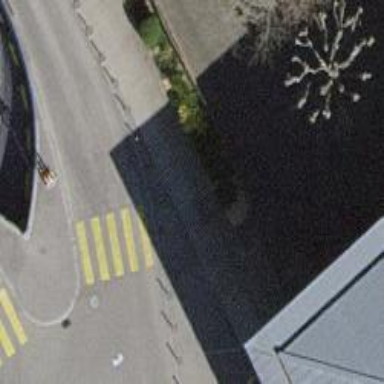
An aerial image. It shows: Bollard.